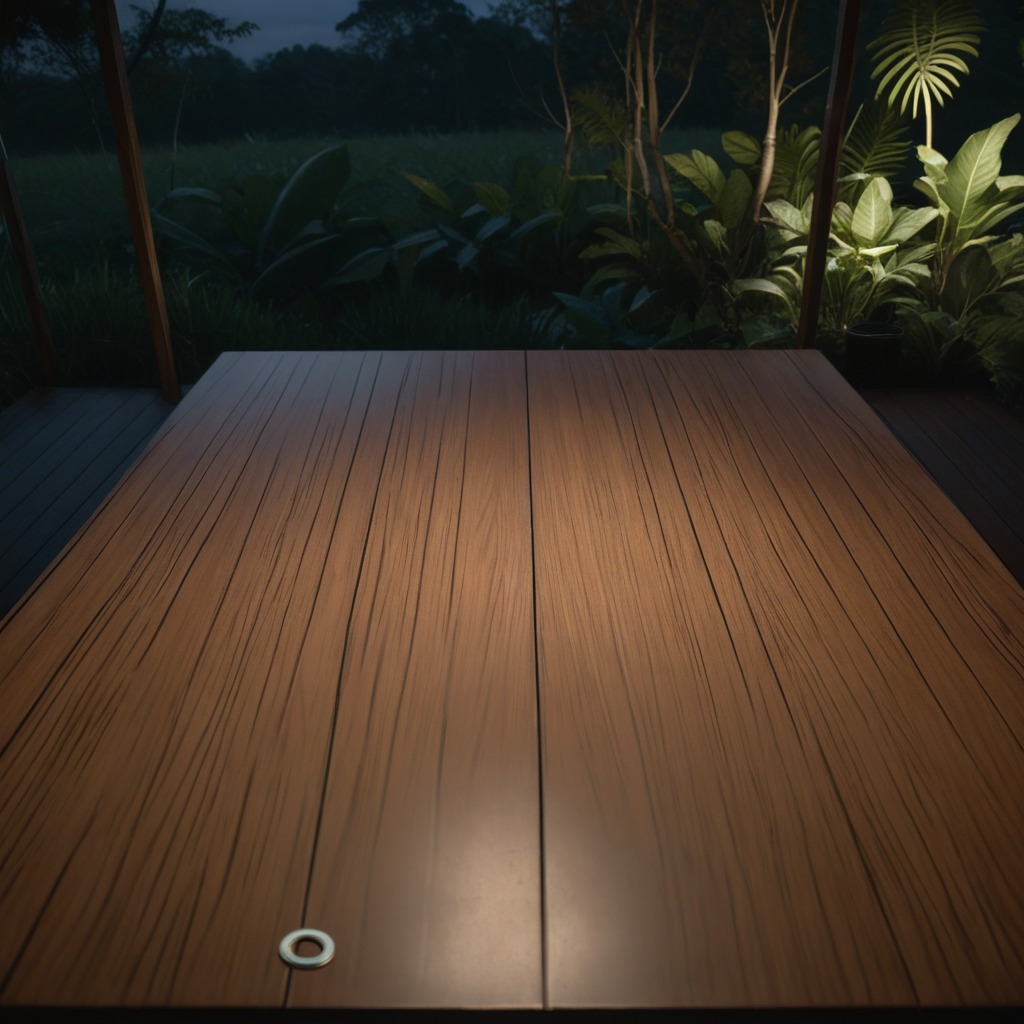
A flat metal washer is lying on the wooden table inside a jungle field workshop tent at night.